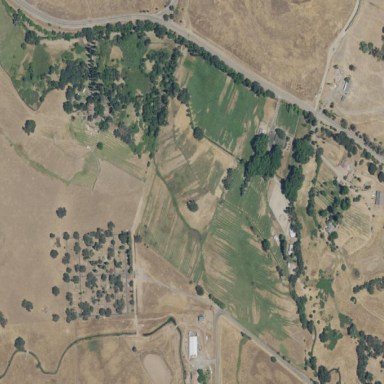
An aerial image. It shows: Farm.